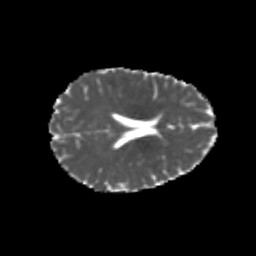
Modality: MD
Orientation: axial
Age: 20
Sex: female
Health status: healthy
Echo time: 0.074 s